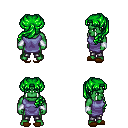
a pixel art fantasy rpg character, male body template, orc, green skin, chain tabard jacket, metal pants, green princess hairstyle, white cloth bracers, brown slippers, four views (front, back, left, right), 2x2 character sprite sheet, small pixel art, hard edges, no anti-aliasing